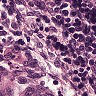
Metastatic tissue present: yes